Question: Given the below code I would expect the x-axis to be between 0 and 3 with some margins added.
Instead it is much larger. I would expect the call to scatter to automatically update x-axis limits.
I could set the xlim and ylim my self but would like them to be set automatically. What am I doing wrong?
'''
import matplotlib.pyplot as plt
if __name__ == '__main__':
fig = plt.figure()
ax = fig.add_subplot(111)
x = [0, 4000, 8000, 100000]
y = [0, 10, 100, 150]
ax.scatter(x, y)
x = [0, 1, 2, 3]
y = x
ax.clear()
ax.scatter(x, y)
plt.show()
'''

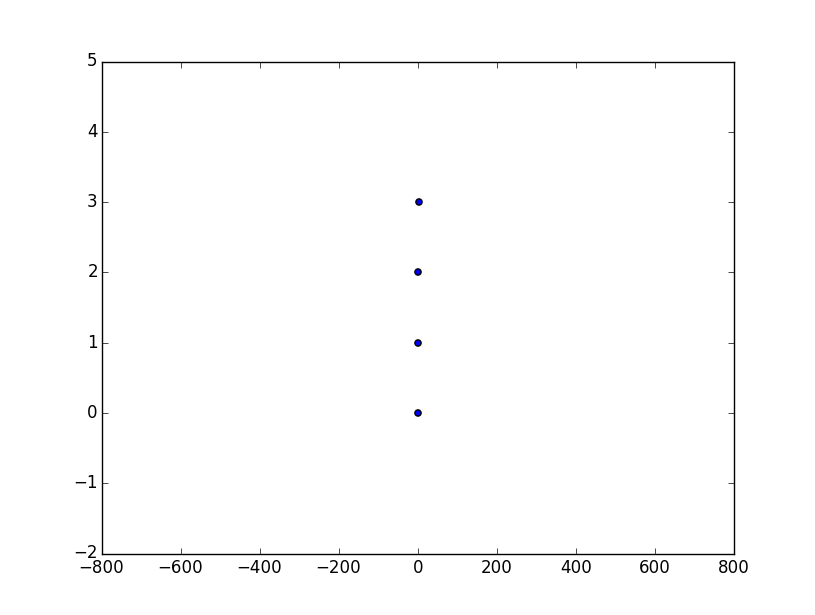
Answer: You can clear the figure, and open a new subplot, than the axes will be adjusted as you wanted.
'''
fig = plt.figure()
ax = fig.add_subplot(111)
x = [0, 4000, 8000, 100000]
y = [0, 10, 100, 150]
ax.scatter(x, y)
plt.clf()
ax = fig.add_subplot(111)
x = [0, 1, 2, 3]
y = x
ax.scatter(x, y)
plt.show()
'''
In this version figure is not closed, just cleared with the clf function.